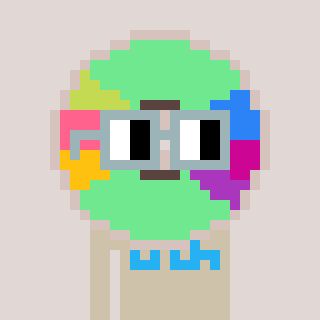
a pixel art character with square dark gray glasses, a cd-shaped head and a bege-colored body on a warm background